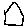
Label: house